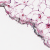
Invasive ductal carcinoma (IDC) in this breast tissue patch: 0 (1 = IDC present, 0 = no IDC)